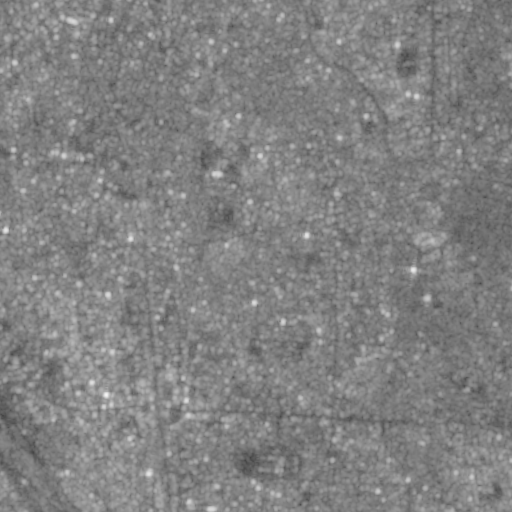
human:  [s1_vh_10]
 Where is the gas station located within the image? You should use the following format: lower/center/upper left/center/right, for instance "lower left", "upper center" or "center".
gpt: The gas station is located in the upper left of the image.
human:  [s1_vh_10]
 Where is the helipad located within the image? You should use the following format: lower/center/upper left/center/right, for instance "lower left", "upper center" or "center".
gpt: The helipad is located in the lower left of the image.
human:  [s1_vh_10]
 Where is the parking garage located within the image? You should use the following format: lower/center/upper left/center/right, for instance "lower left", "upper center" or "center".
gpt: The parking garage is located in the lower left of the image.
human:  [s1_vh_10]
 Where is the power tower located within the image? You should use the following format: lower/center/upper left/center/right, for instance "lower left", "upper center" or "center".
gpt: There is no power tower in the image.

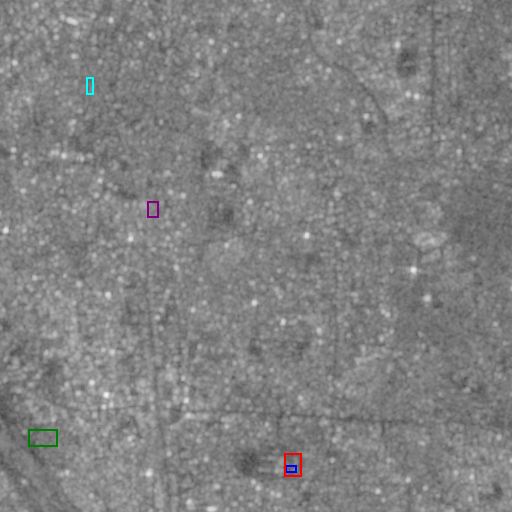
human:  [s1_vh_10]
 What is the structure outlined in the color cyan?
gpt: The structure outlined in cyan is a crop field.
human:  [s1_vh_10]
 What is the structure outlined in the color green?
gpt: The structure outlined in green is a park.
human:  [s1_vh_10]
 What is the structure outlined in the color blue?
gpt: The structure outlined in blue is a parking garage.
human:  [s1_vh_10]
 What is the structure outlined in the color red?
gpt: The structure outlined in red is a parking lot.
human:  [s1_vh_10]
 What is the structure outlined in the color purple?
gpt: The structure outlined in purple is a power substation.
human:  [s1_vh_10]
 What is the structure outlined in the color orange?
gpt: There is no orange outline.